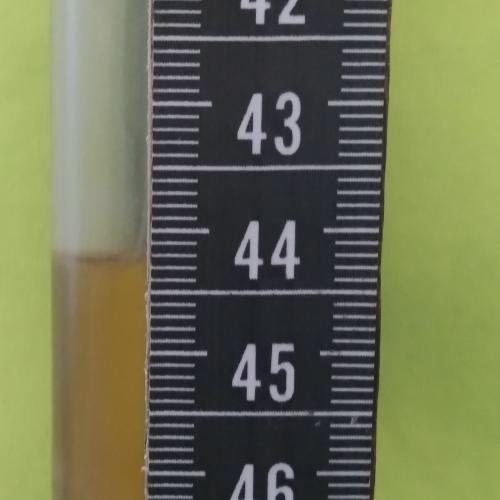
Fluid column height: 44.2 cm